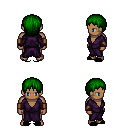
a pixel art fantasy rpg character, male body template, human, dark skin, purple robe, red pants, green plain hairstyle, leather bracers, black slippers, four views (front, back, left, right), 2x2 character sprite sheet, small pixel art, hard edges, no anti-aliasing